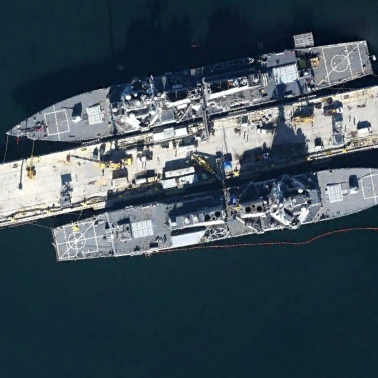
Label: destroyer